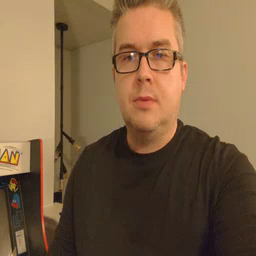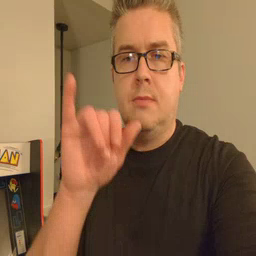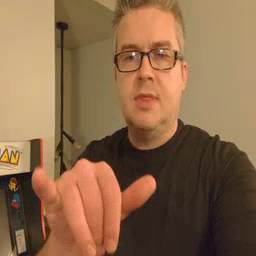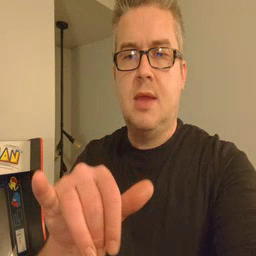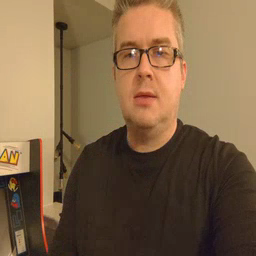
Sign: that